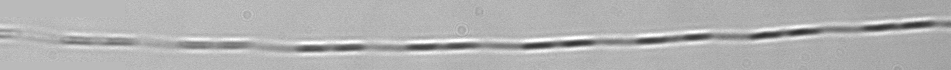
Label: Pseudo-nitzschia